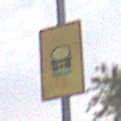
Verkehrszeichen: FahrzeugeMitWassergefaehrdenderLadungOhnePfeilsymbol
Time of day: Midday
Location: Outdoor (Suburban)
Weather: Overcast
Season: NotSpecified
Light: Natural